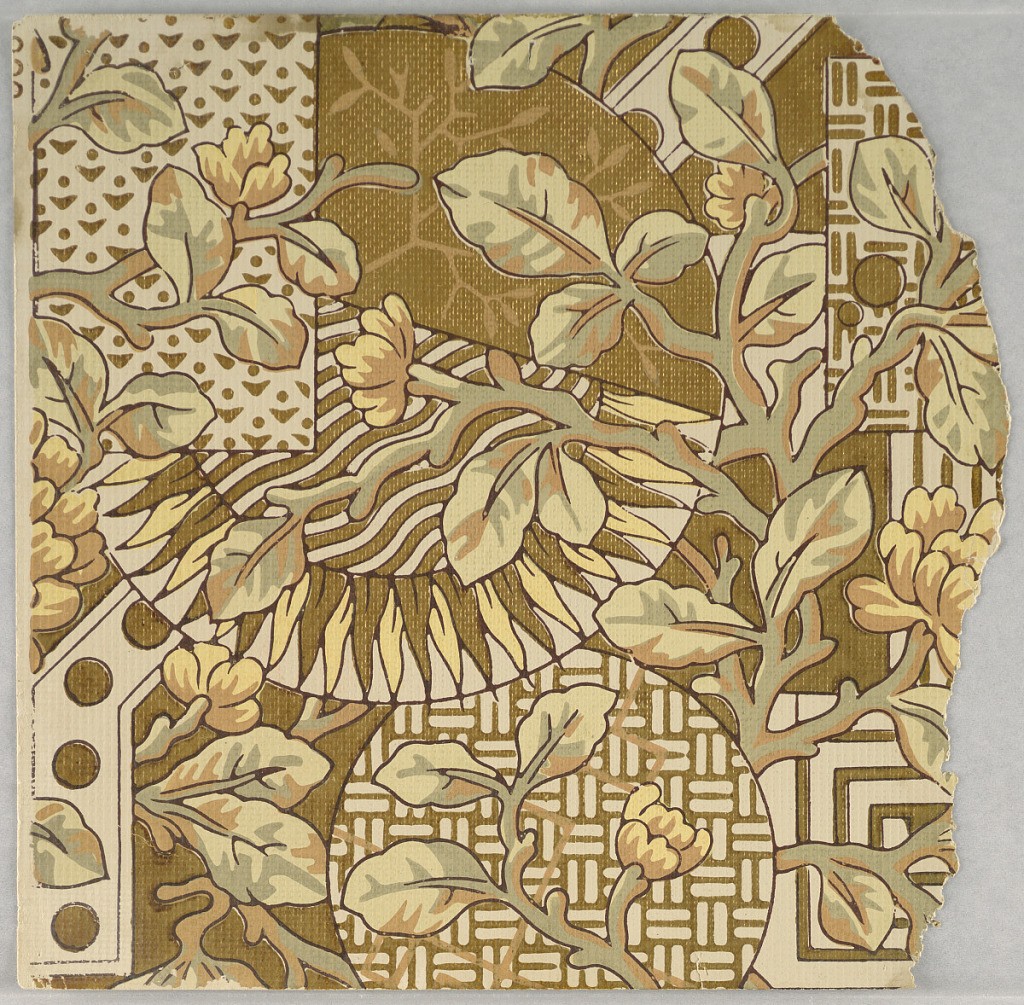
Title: Sidewall sample
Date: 1880–90
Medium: Machine-printed on paper
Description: Fragmentary wallpapers from sample book, including aesthetic-style and Anglo-Japanesque designs.

72 pages of samples.